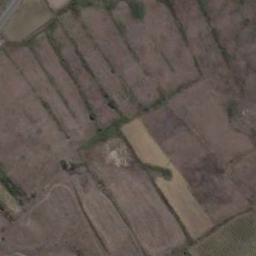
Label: terrace